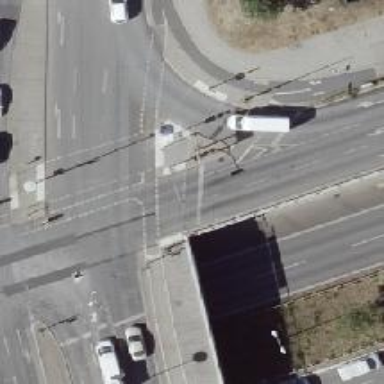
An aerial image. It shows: Footway crossing with traffic signals and central island.